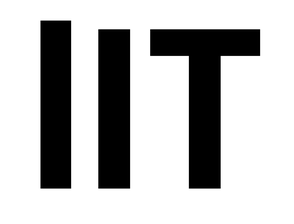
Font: Roboto_Condensed_Bold